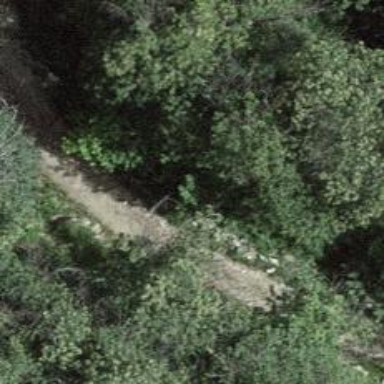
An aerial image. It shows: Ground path.